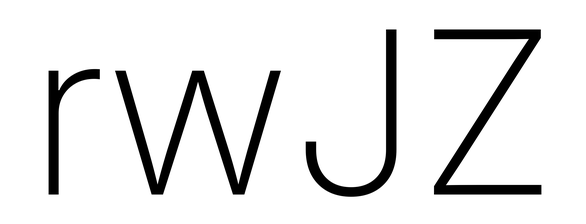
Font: Inter_ExtraLight